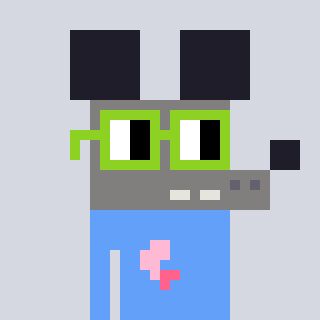
a pixel art character with square light green glasses, a mouse-shaped head and a blue-colored body on a cool background